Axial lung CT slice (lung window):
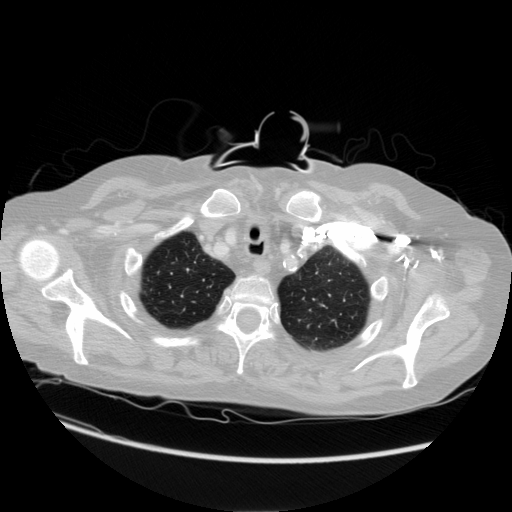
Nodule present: no